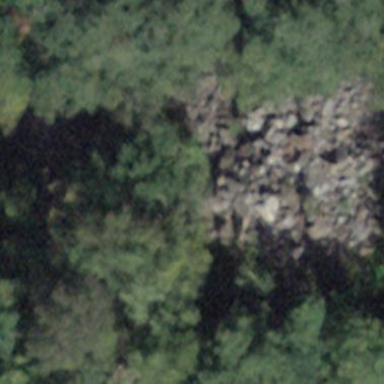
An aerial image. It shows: Natural scree.